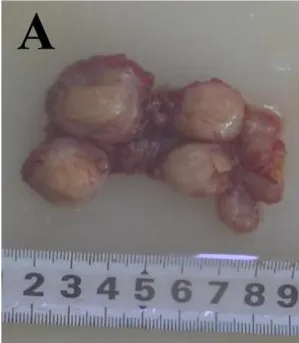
(A,B) Grossly tissue. Multiple solid nodules, varying in size from 0.5 to 4 cm.
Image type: pathology (fish)